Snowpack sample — Buffalo Mountain, Silverthorne, Colorado, USA (1/25/25, 10:11 AM MST)
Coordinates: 39.6222, -106.1139
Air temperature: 22 °F
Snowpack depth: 110 cm
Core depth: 30 cm
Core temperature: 42.8 °F
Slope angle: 12°, slope face: 102°
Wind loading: high
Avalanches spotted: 0
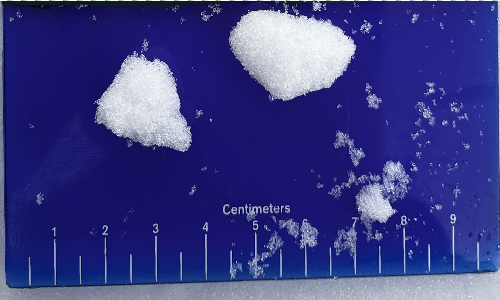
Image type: core
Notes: No avalanches nearby, collected on the outskirts of a fire break 15 meters from the treeline, on way to Buffalo and Red Mountain